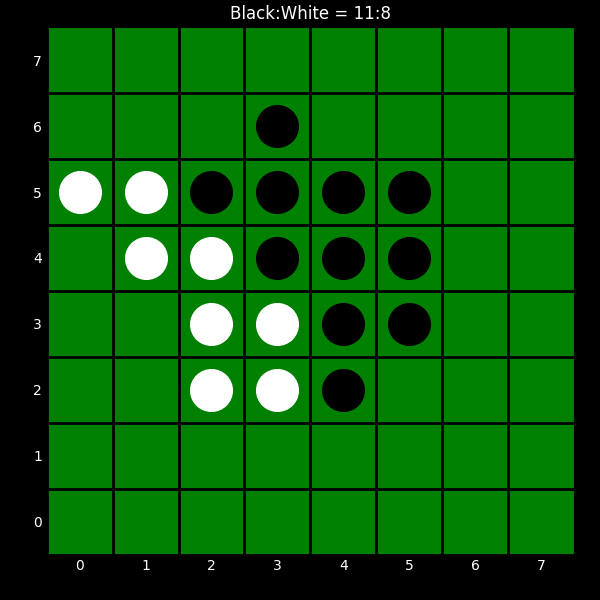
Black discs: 11
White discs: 8